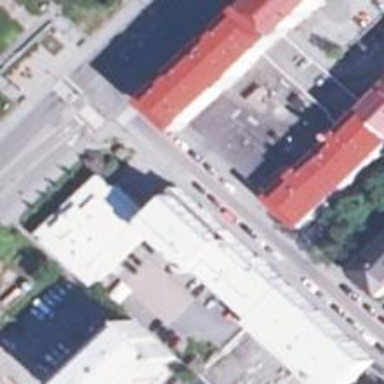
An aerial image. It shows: Veterinary facility.